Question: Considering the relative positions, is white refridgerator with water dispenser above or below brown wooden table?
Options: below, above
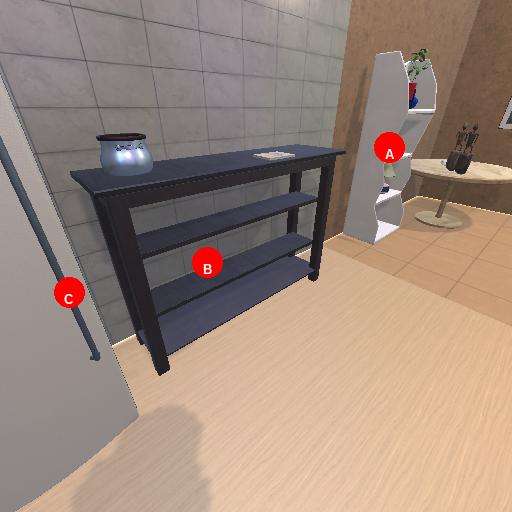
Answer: below